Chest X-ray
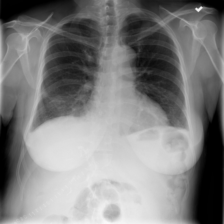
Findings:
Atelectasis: negative
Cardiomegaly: negative
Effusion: positive
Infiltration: positive
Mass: negative
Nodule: positive
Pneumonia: negative
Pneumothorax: negative
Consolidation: negative
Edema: negative
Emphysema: negative
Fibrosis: negative
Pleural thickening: negative
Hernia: negative